Question: Is there a way to export my custom behaviors preferences in Xcode 5 to share them with others Macs?

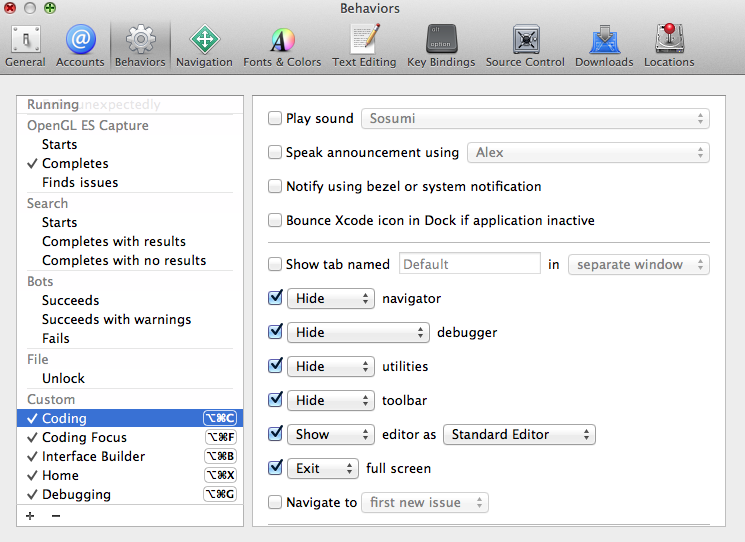
Answer: try export the plist '~/Library/Preferences/com.apple.dt.Xcode.plist' to other macs.